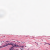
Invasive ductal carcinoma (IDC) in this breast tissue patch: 0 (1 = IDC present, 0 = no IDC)